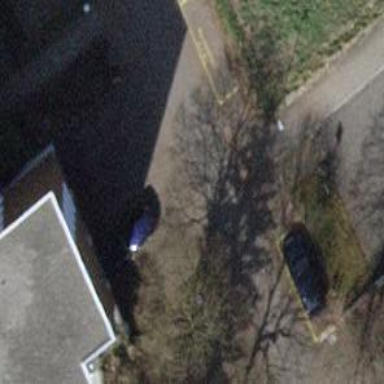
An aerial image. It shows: Street-side parking area.